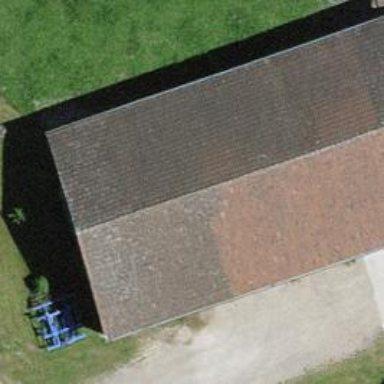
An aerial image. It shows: Rural barn.